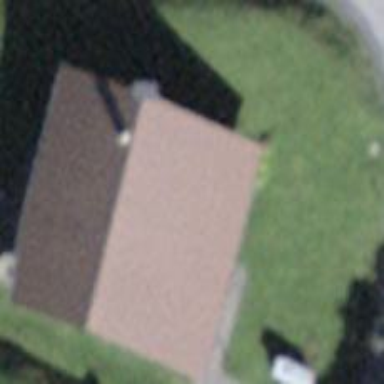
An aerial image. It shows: Cabin is depicted in the image.